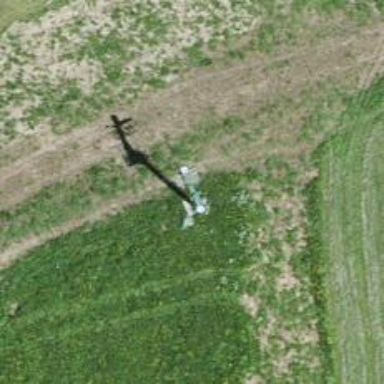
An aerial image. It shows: Pylon used for aerialway.